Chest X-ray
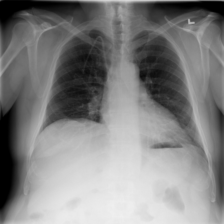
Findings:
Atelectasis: negative
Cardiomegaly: negative
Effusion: negative
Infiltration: negative
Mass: negative
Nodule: negative
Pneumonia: negative
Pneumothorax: negative
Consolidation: negative
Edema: negative
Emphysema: negative
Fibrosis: negative
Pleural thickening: negative
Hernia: negative